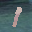
Label: 1